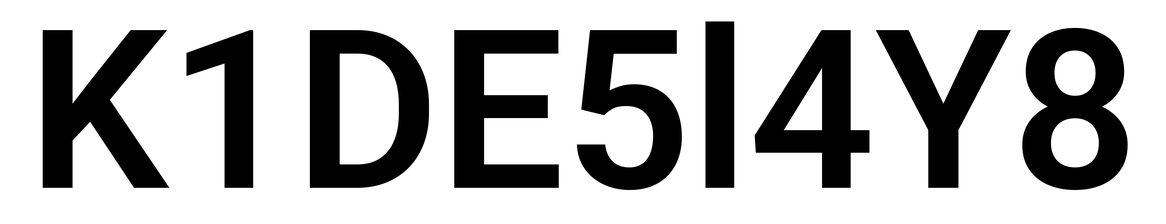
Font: Roboto_SemiBold